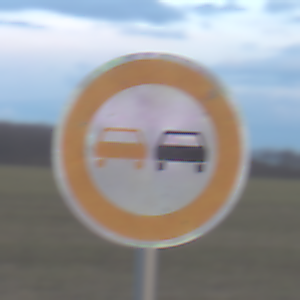
Verkehrszeichen: Ueberholverbot
Umgebung: Outdoor, Nature
Tageszeit: SunriseSunset
Wetter: PartlyCloudy
Licht: Natural
Jahreszeit: NotSpecified
Kontrast: LowContrast